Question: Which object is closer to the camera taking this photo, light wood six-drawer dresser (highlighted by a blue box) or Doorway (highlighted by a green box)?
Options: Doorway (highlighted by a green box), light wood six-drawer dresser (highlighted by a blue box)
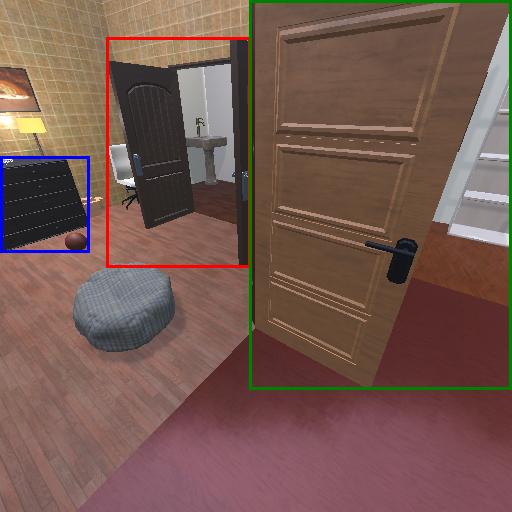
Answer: Doorway (highlighted by a green box)